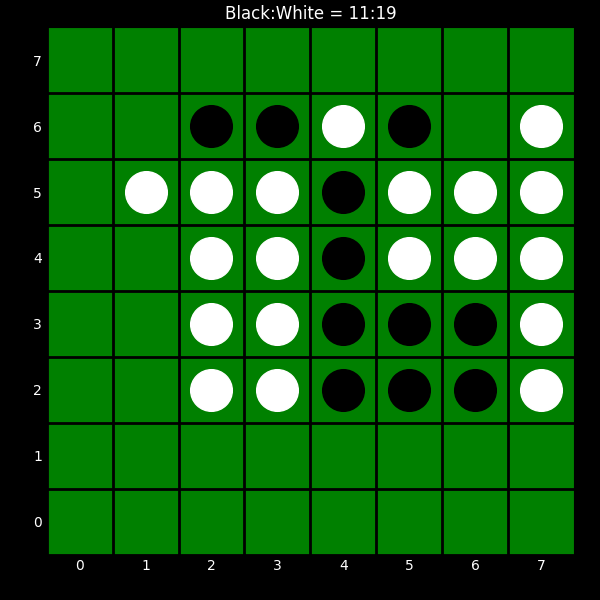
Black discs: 11
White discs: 19